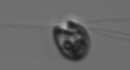
Label: flagellate_morphotype1